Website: macys
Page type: cart
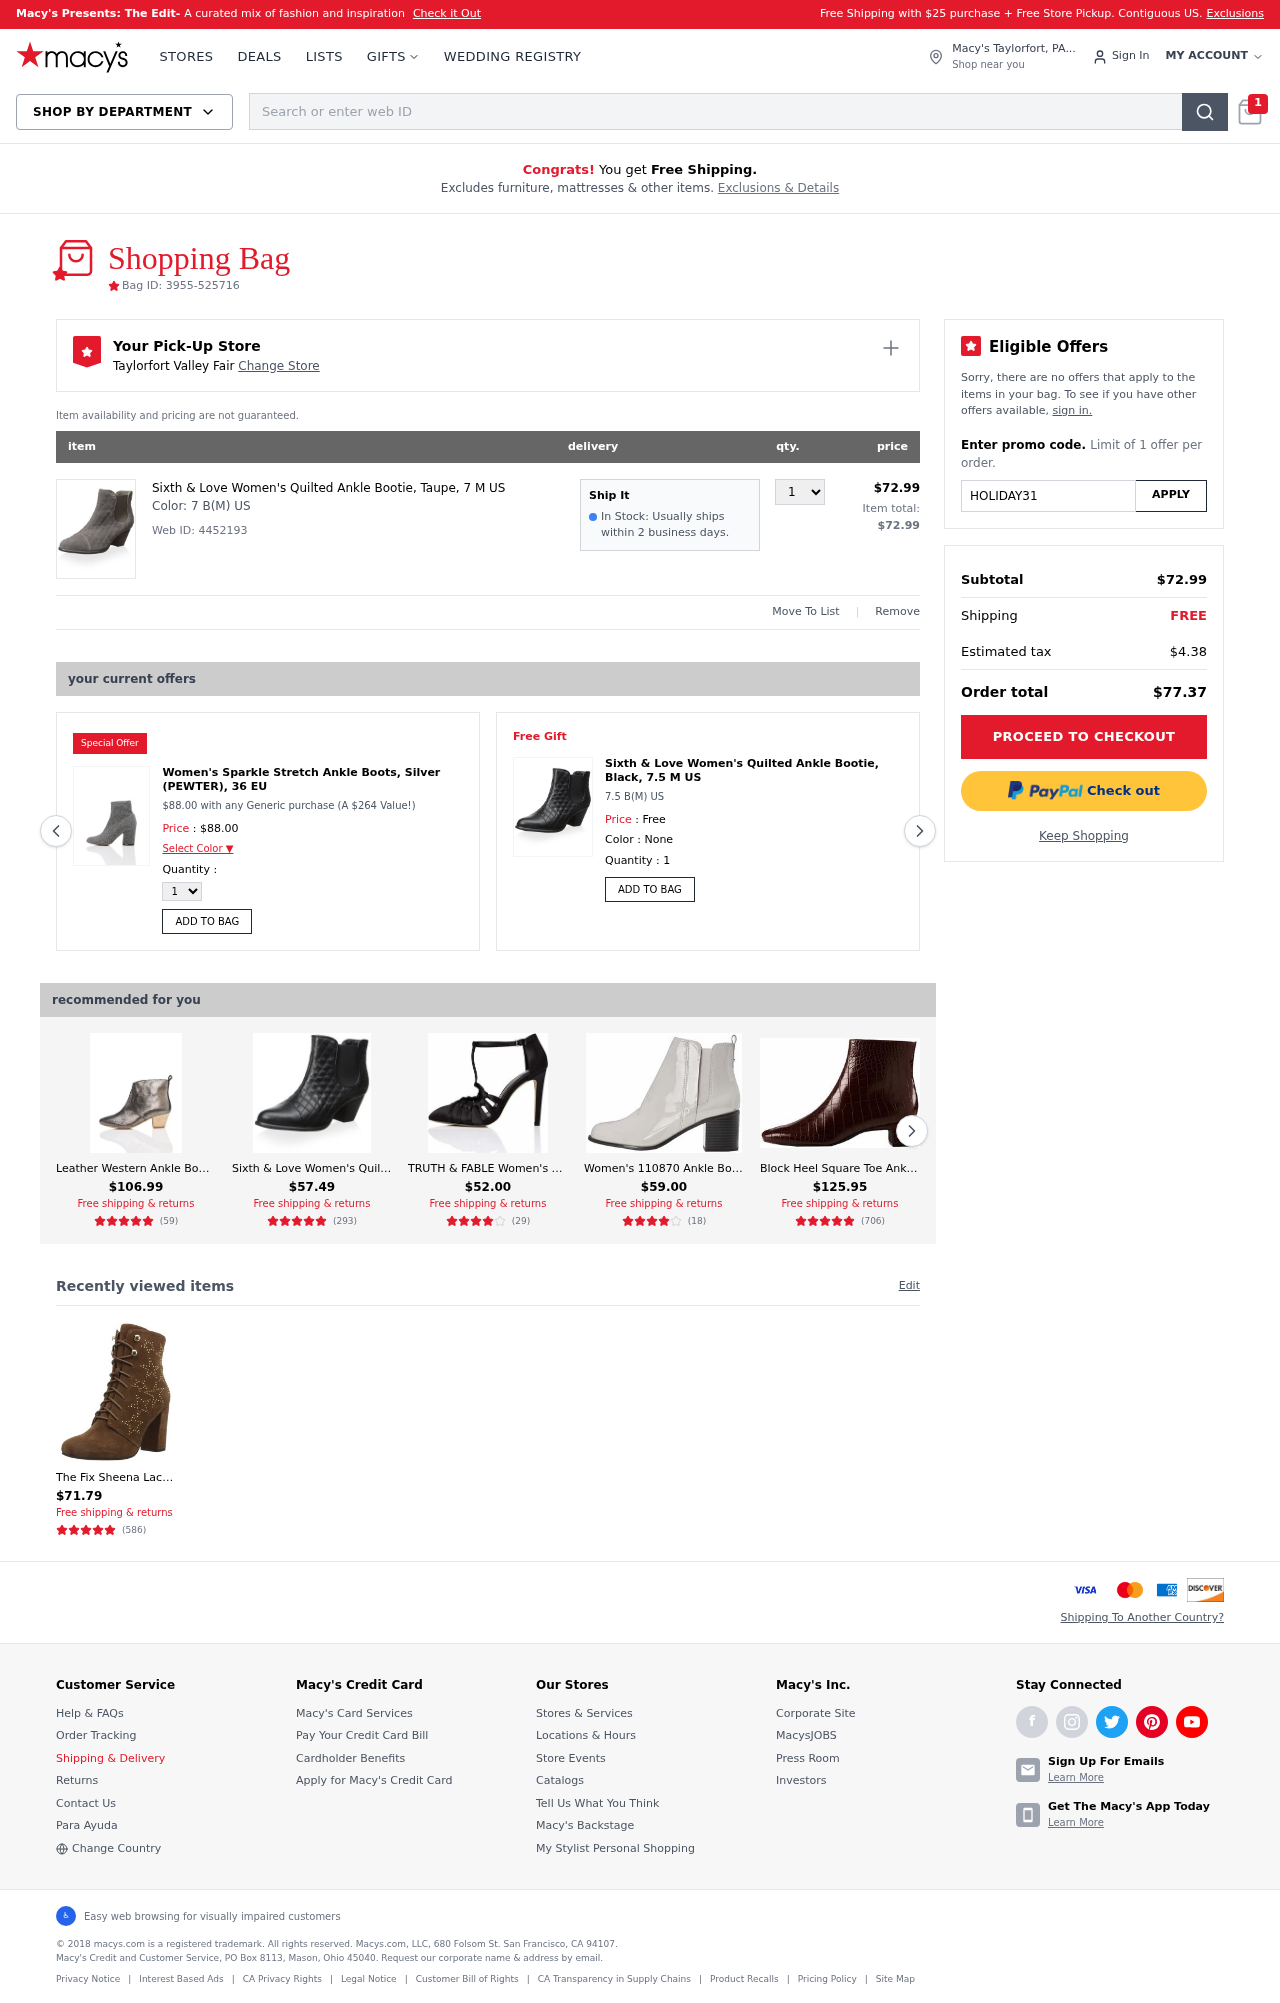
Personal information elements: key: PII_CITY
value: Taylorfort Valley Fair Change Store
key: PII_CITY_STATE
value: Taylorfort, PA
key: PII_PROMO_CODE
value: HOLIDAY31
Product elements: key: PRODUCT1_DESC
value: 7 B(M) US
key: PRODUCT1_NAME
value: Sixth & Love Women's Quilted Ankle Bootie, Taupe, 7 M US
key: PRODUCT1_PRICE
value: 72.99
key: PRODUCT1_QUANTITY
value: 1
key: PRODUCT2_NAME
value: Women's Sparkle Stretch Ankle Boots, Silver (PEWTER), 36 EU
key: PRODUCT2_PRICE
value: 88
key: PRODUCT3_DESC
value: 7.5 B(M) US
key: PRODUCT3_NAME
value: Sixth & Love Women's Quilted Ankle Bootie, Black, 7.5 M US
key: PRODUCT4_NAME
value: Leather Western Ankle Boot, Grey (Dusted Metallic), 7 UK
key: PRODUCT4_NUM_RATINGS
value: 59
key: PRODUCT4_PRICE
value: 106.99
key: PRODUCT4_RATING
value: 4.6
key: PRODUCT5_NAME
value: Sixth & Love Women's Quilted Ankle Bootie, Black, 10 M US
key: PRODUCT5_NUM_RATINGS
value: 293
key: PRODUCT5_PRICE
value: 57.49
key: PRODUCT5_RATING
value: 4.6
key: PRODUCT6_NAME
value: TRUTH & FABLE Women's 124014 Ankle Strap Sandals, Black, 6 us
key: PRODUCT6_NUM_RATINGS
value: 29
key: PRODUCT6_PRICE
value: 52
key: PRODUCT6_RATING
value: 4.4
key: PRODUCT7_NAME
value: Women's 110870 Ankle Boots, Grau Lt Grey, 8 US
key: PRODUCT7_NUM_RATINGS
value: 18
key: PRODUCT7_PRICE
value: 59
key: PRODUCT7_RATING
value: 4.3
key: PRODUCT8_NAME
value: Block Heel Square Toe Ankle Boots, Braun Brown Croco), 6 UK
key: PRODUCT8_NUM_RATINGS
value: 706
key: PRODUCT8_PRICE
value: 125.95
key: PRODUCT8_RATING
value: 4.9
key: PRODUCT9_NAME
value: The Fix Sheena Lace-up Bootie With Studded Star Embellishment Fashion Boot, Bourbon Suede, 7.5 M US
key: PRODUCT9_NUM_RATINGS
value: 586
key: PRODUCT9_PRICE
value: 71.79
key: PRODUCT9_RATING
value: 4.8
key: PRODUCT2_DESC
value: $88.00 with any Generic purchase (A $264 Value!)
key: PRODUCT1_WEB_ID
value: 4452193
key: PRODUCT1_TOTAL
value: $72.99
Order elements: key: ORDER_NUM_ITEMS
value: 1
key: ORDER_ID
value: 3955-525716
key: ORDER_SUBTOTAL
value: $72.99
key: ORDER_TAX
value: $4.38
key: ORDER_TOTAL
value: $77.37
Search elements: key: HEADER_SEARCH
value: Search or enter web ID